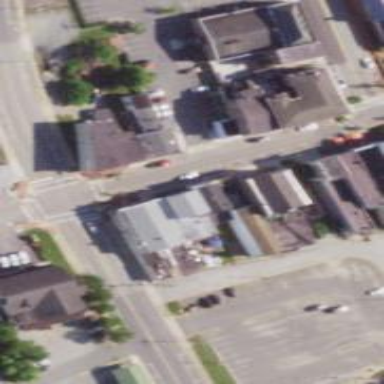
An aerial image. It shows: Building.